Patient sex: M
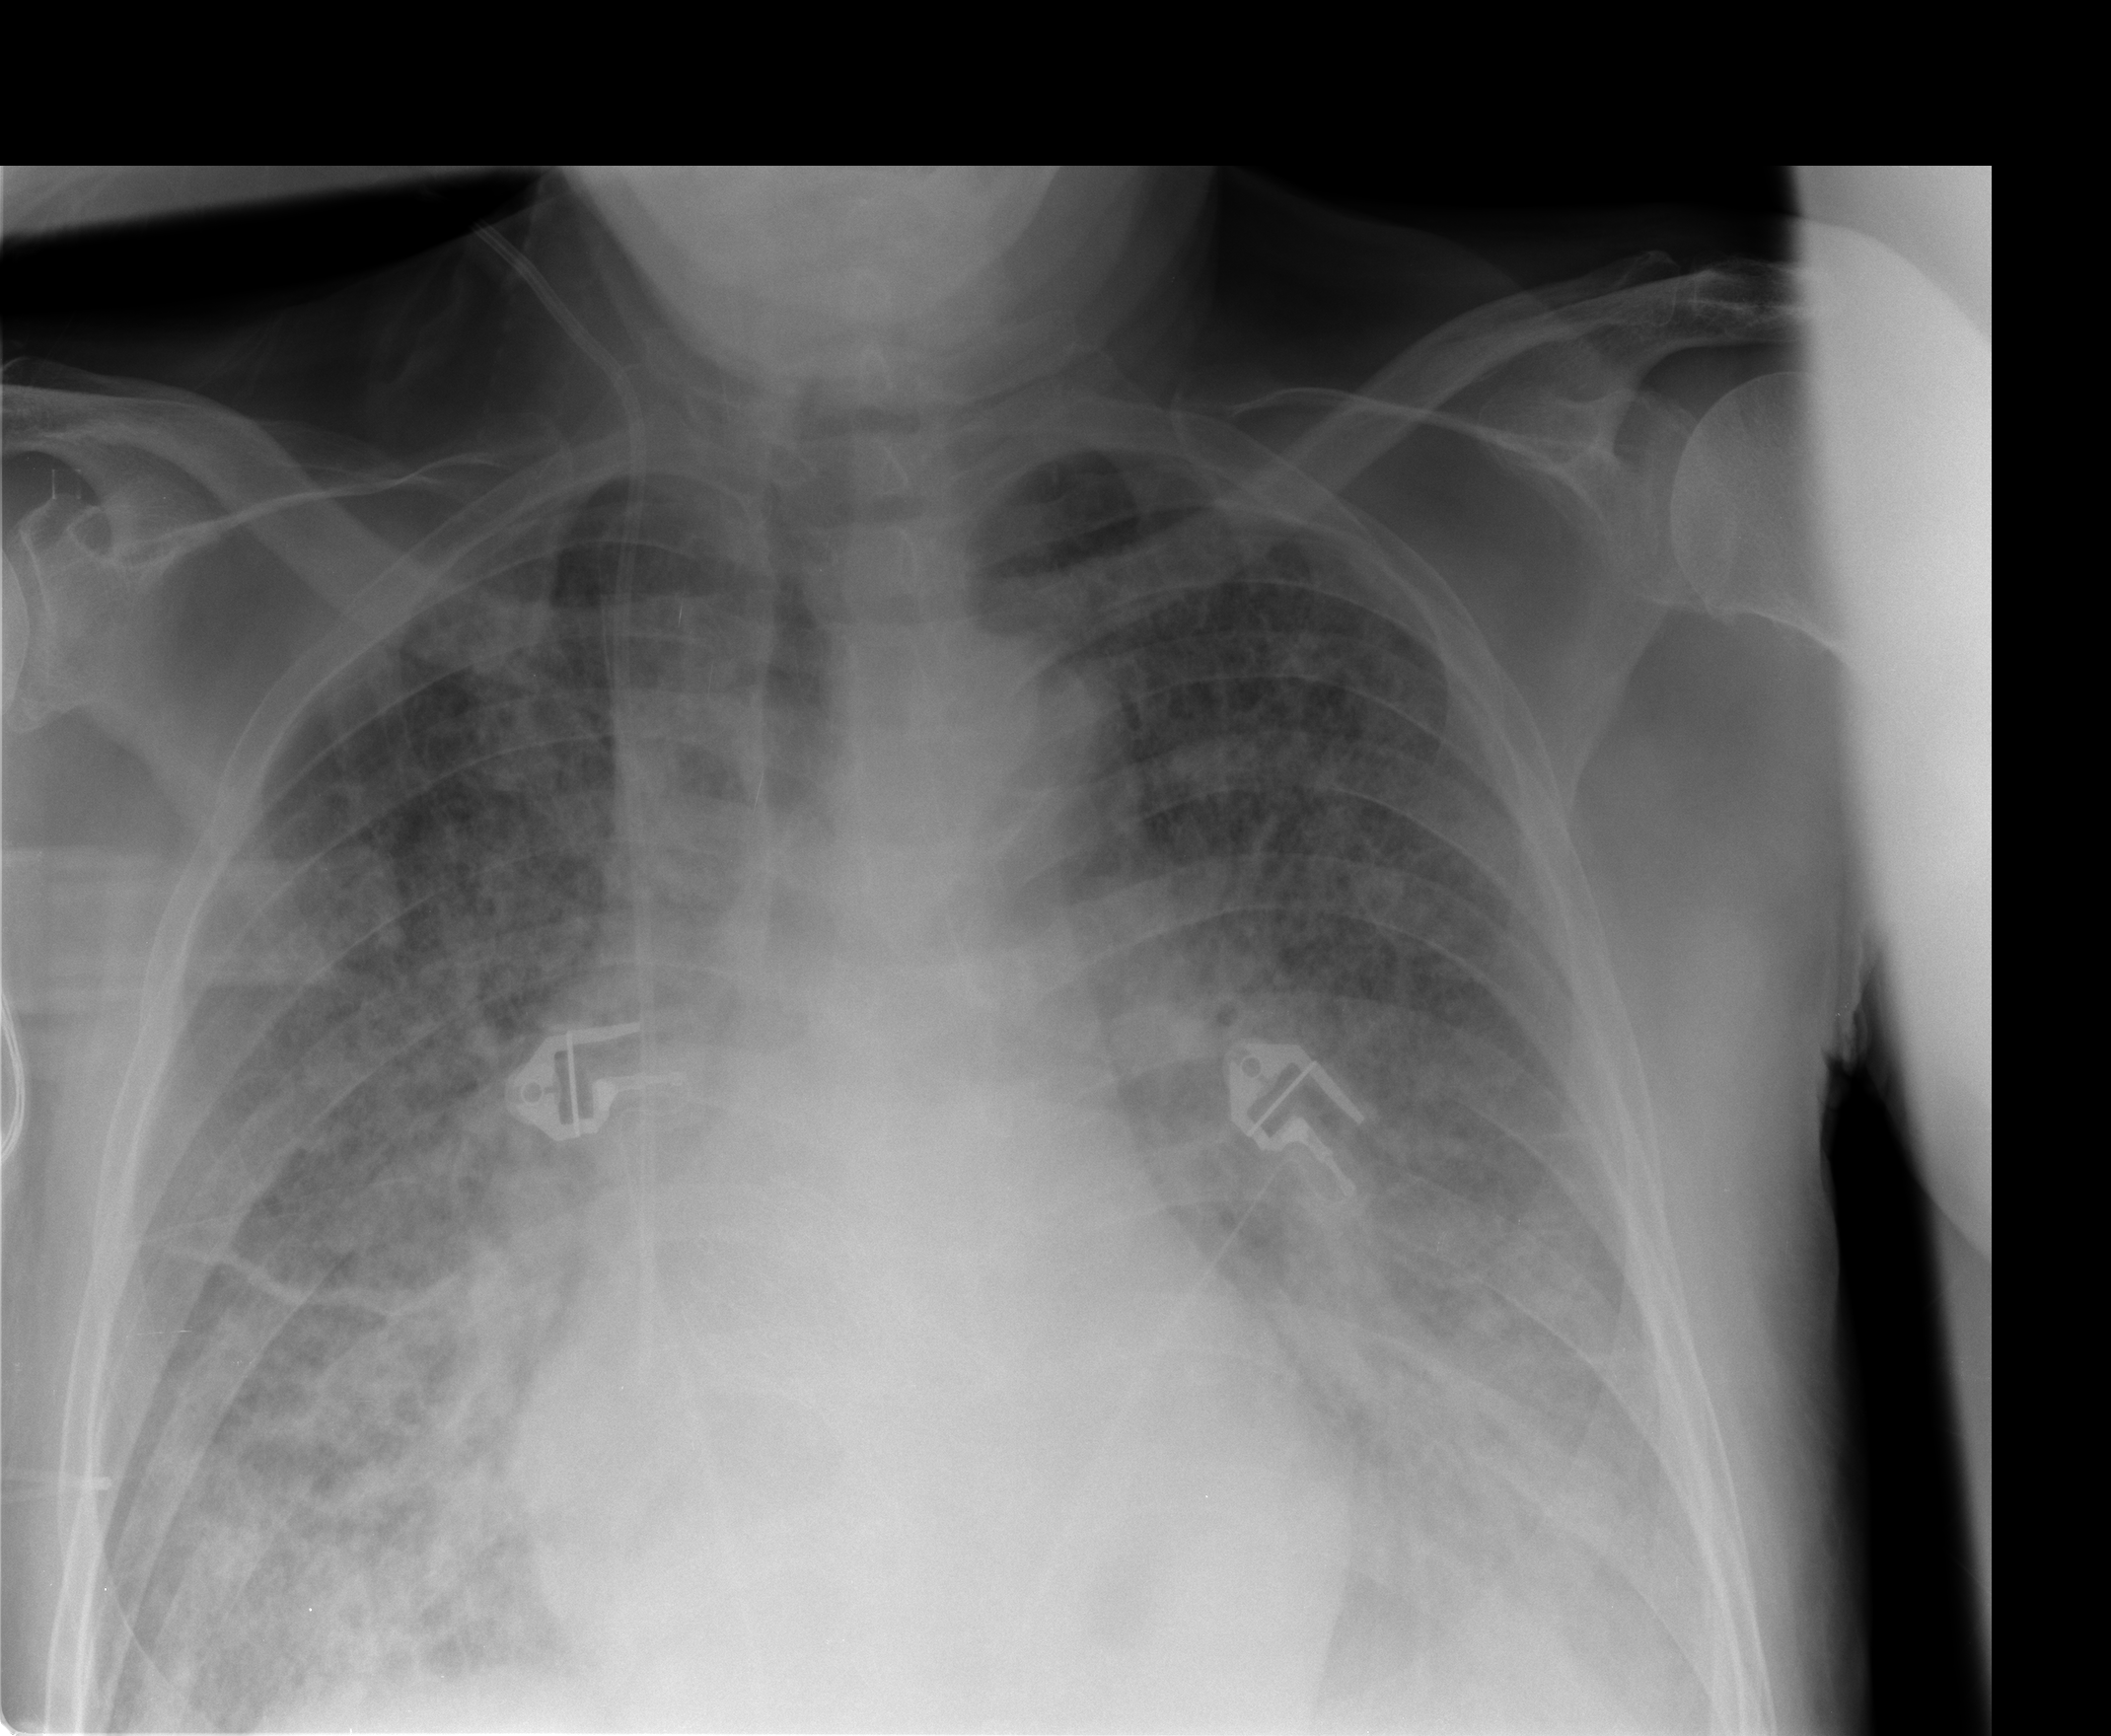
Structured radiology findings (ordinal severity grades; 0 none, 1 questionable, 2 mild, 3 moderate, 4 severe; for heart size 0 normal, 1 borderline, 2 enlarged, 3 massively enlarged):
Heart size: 2
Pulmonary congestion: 4
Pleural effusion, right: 0
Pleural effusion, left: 2
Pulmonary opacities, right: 3
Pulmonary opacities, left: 3
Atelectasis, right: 2
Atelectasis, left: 2